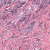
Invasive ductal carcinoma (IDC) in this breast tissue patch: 0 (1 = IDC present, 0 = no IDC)